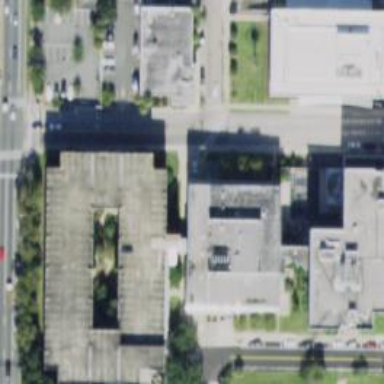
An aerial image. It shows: Courthouse building.